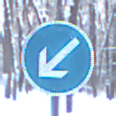
Verkehrszeichen: VorgeschriebeneVorbeifahrtLinks
Umgebung: Outdoor, Nature
Tageszeit: MorningAfternoon
Wetter: Clear
Licht: Natural
Jahreszeit: Winter
Kontrast: LowContrast